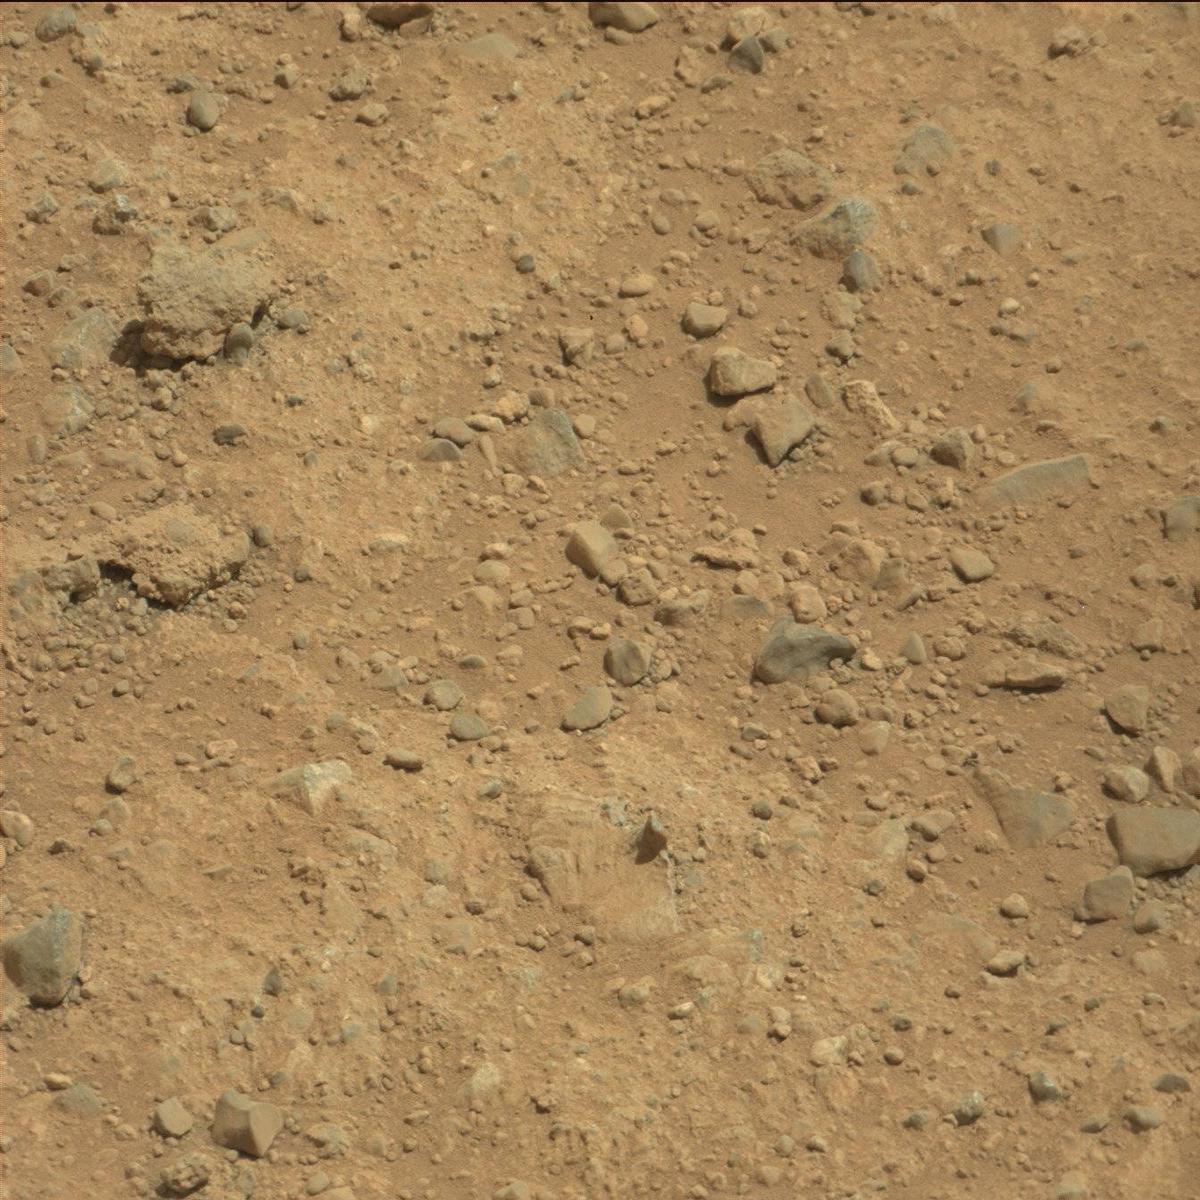
Terrain classes present: Bedrock, Rock, Sand / Soil